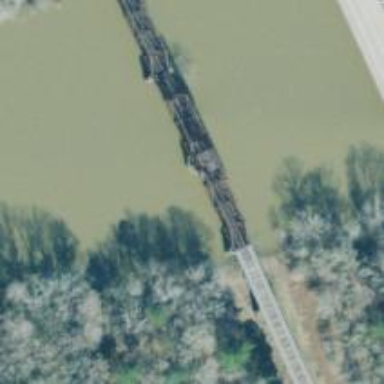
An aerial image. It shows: Movable truss railway bridge that can swing.